Field crop: maize
Growth stage: 2
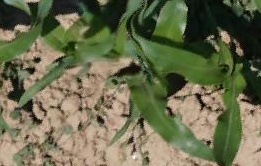
Species: maize